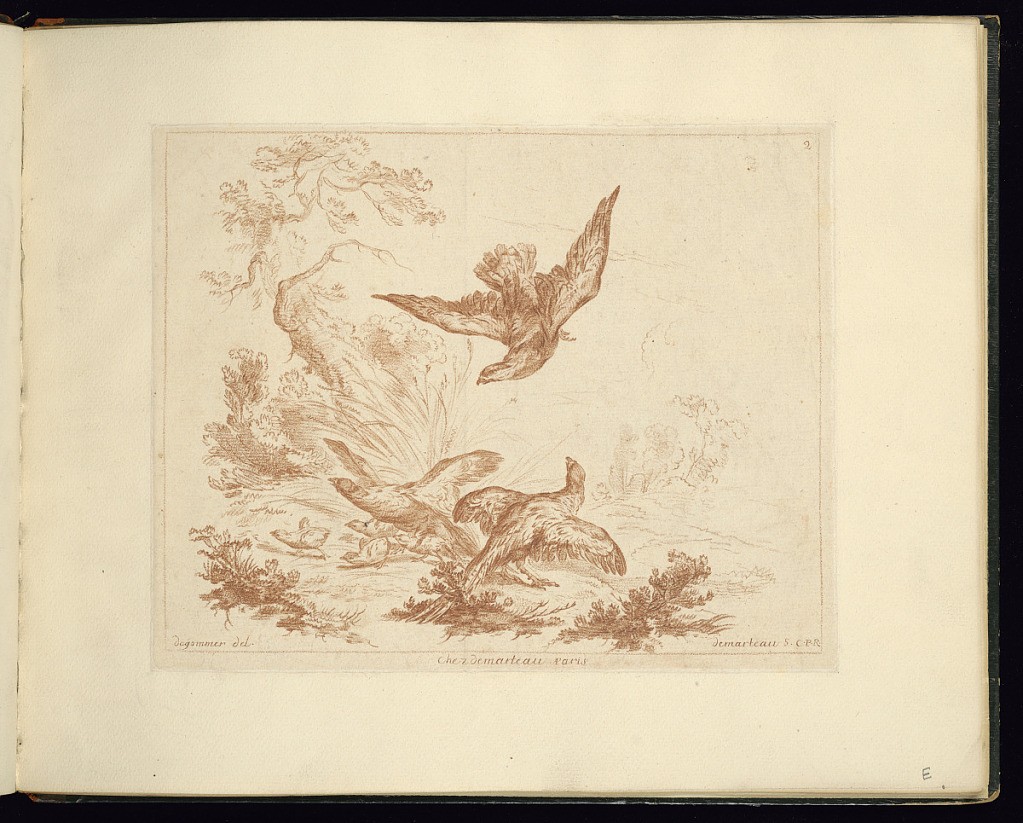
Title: Birds in a Landscape
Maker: Charles Dagomer, French, active 1750 – d.1766
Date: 1775–76
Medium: Etching and engraving (crayon manner) in red ink on paper
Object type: Print
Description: Landscape with birds and chicks on the ground with one flying above. The plate is signed and numbered.